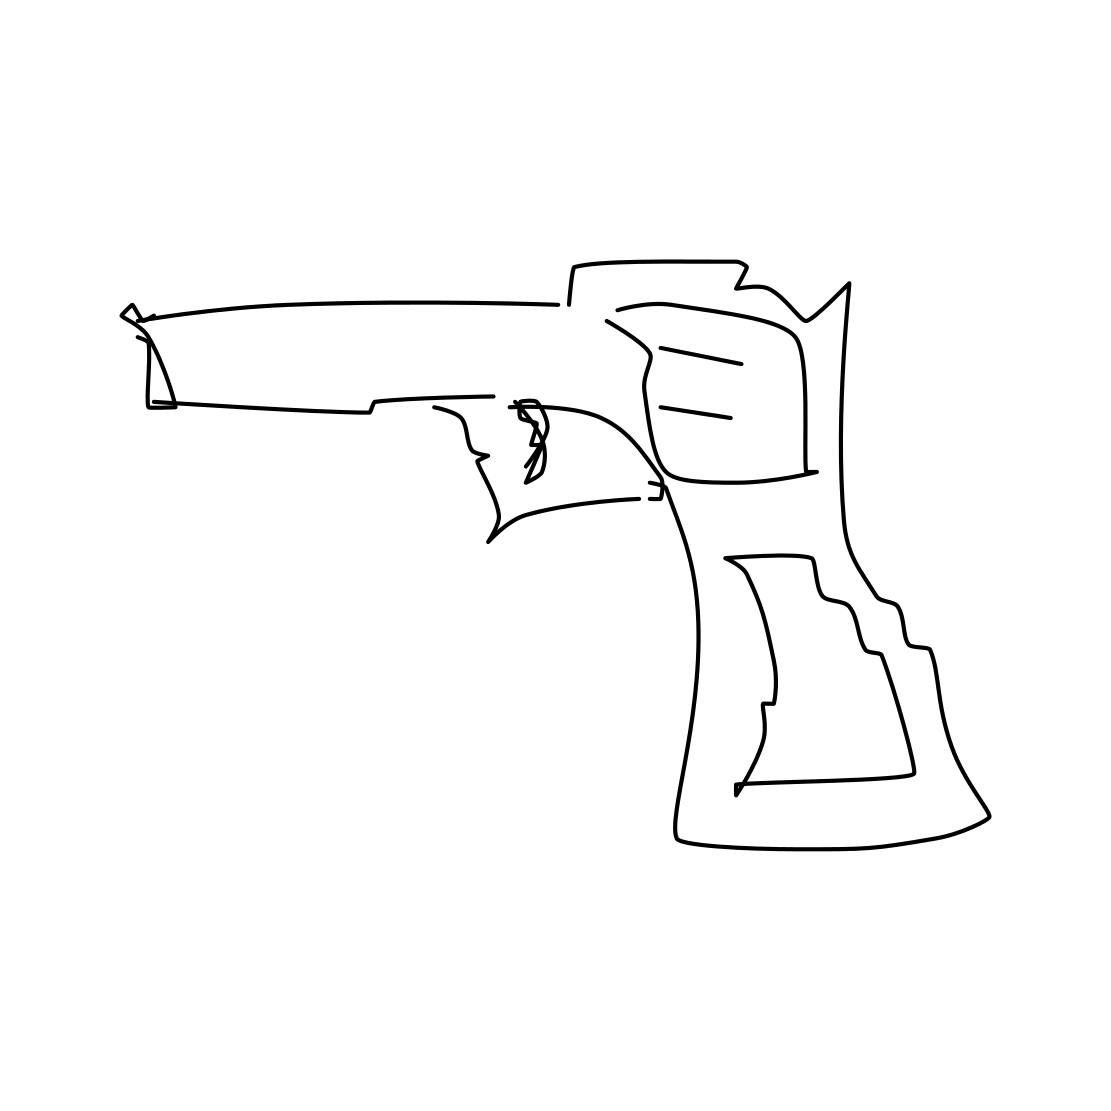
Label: revolver